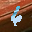
Label: 6